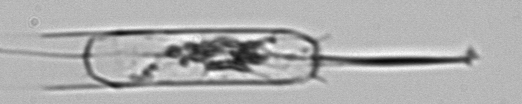
Label: Ditylum_brightwellii